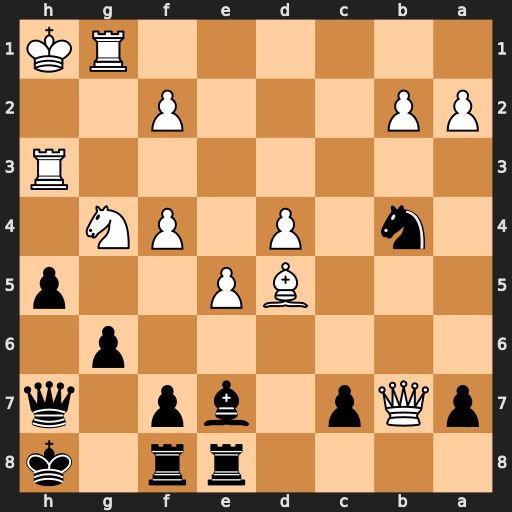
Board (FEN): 4rr1k/pQp1bp1q/6p1/3BP2p/1n1P1PN1/7R/PP3P2/6RK
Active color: b
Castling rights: -
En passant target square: -
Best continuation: Rb8 Qxc7 Nxd5